Brain MRI, t1w sequence, axial 2D slice.
Patient: age 26, sex F, weight 90 kg, height 1.9 m
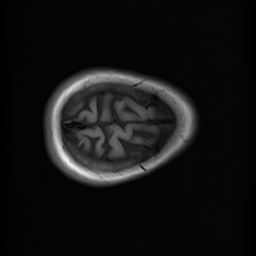